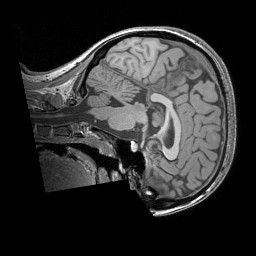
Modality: T1w
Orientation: sagittal
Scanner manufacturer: siemens
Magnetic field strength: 3 T
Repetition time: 1.83 s
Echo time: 0.00303 s